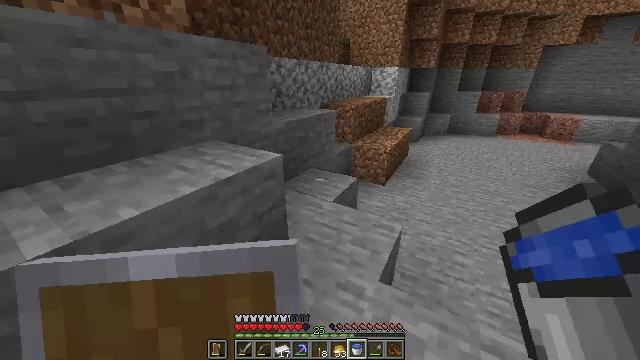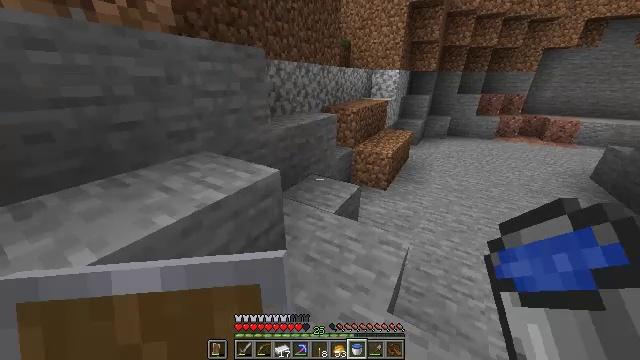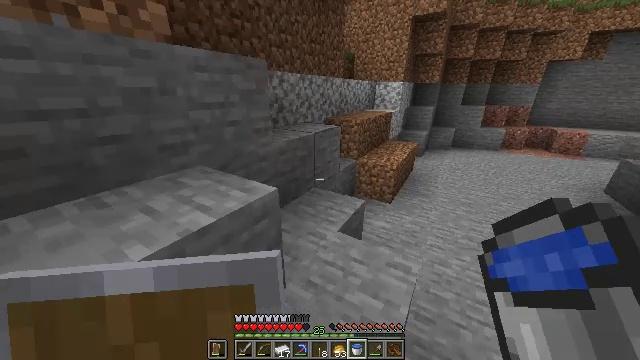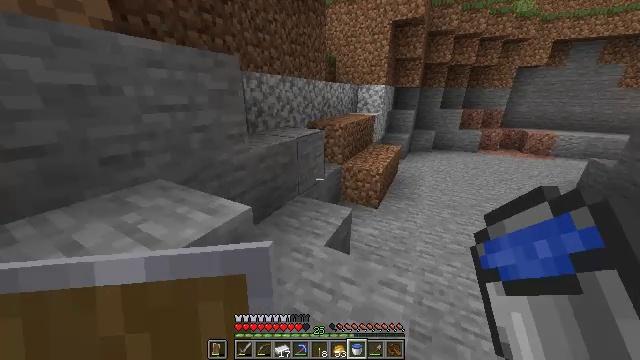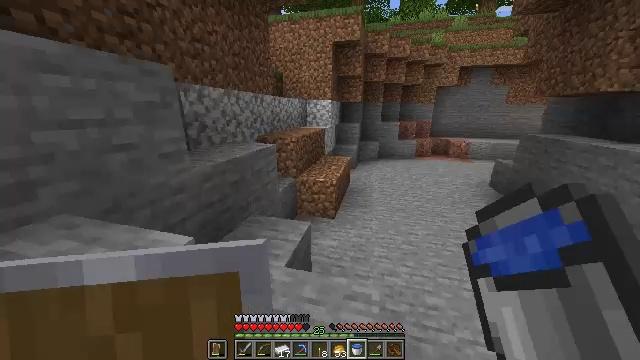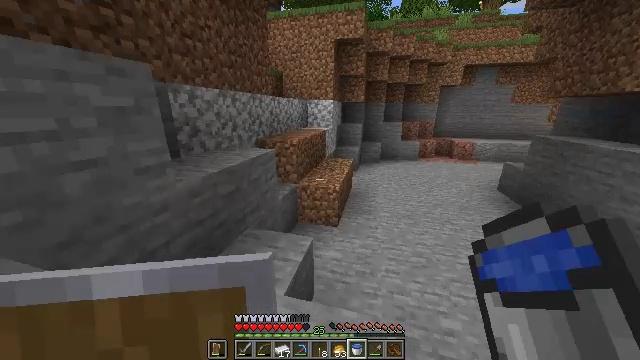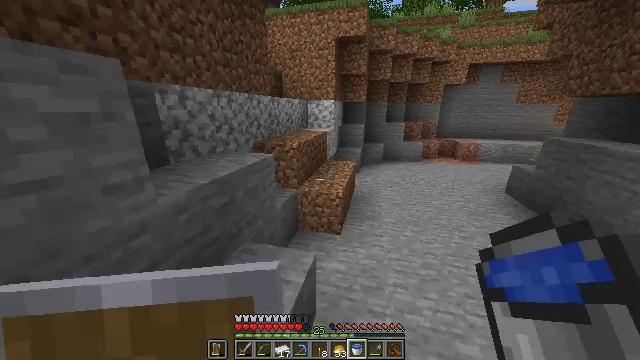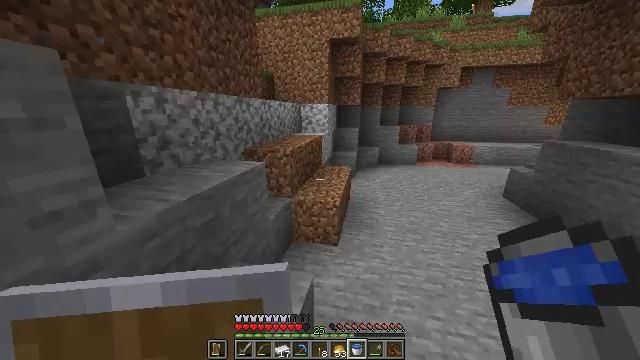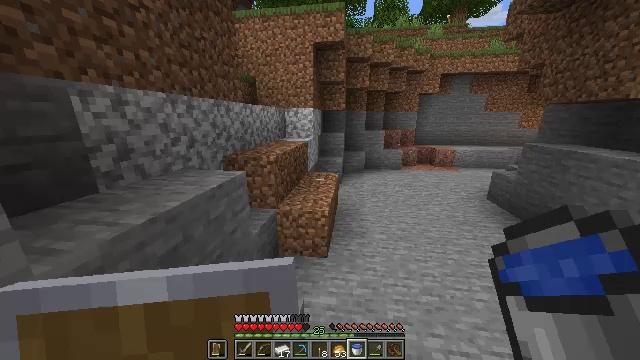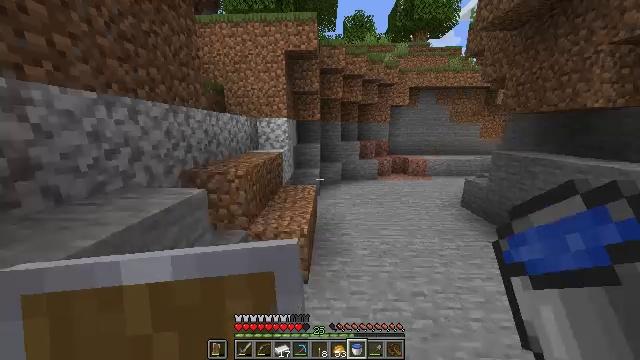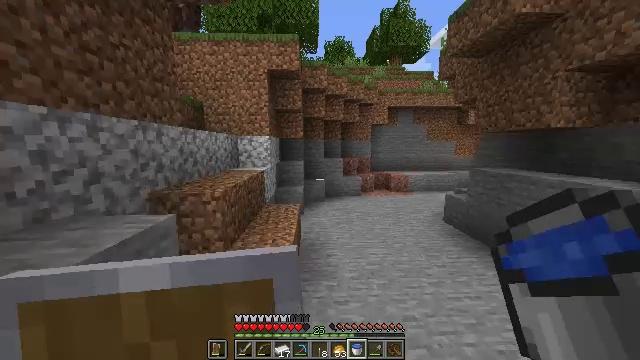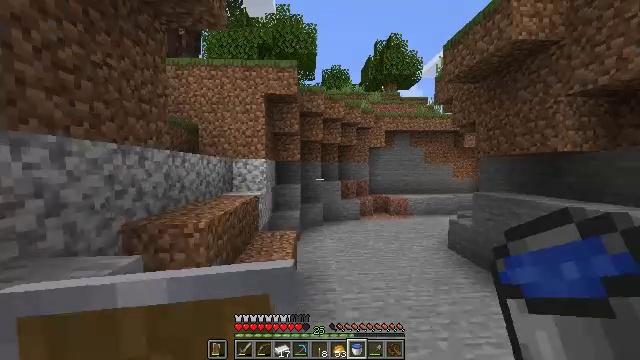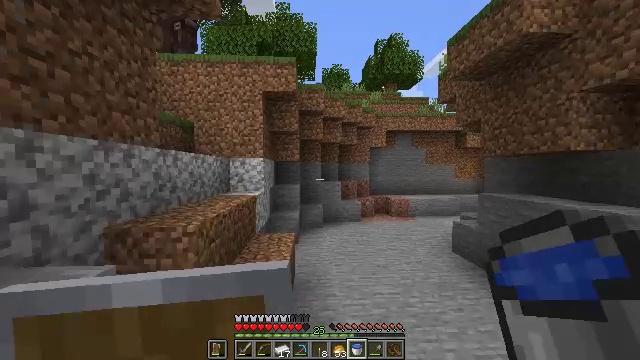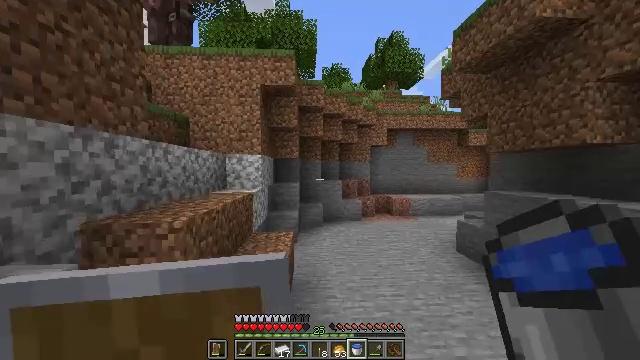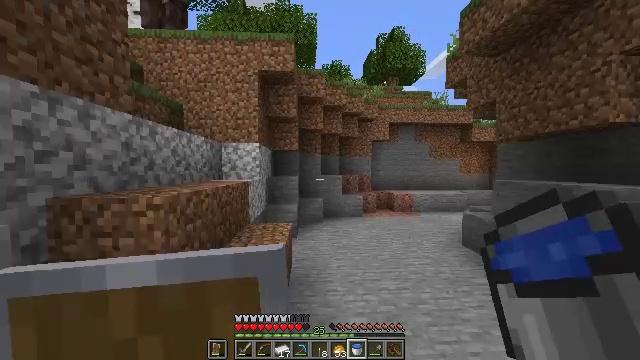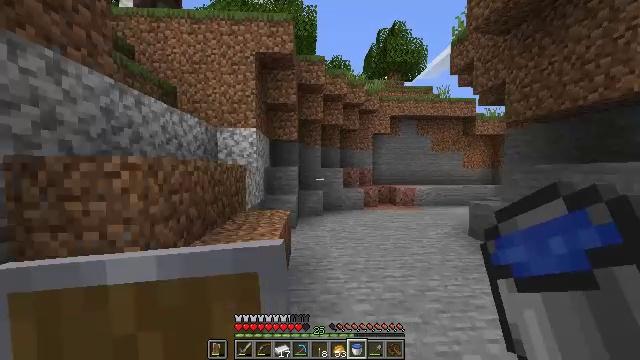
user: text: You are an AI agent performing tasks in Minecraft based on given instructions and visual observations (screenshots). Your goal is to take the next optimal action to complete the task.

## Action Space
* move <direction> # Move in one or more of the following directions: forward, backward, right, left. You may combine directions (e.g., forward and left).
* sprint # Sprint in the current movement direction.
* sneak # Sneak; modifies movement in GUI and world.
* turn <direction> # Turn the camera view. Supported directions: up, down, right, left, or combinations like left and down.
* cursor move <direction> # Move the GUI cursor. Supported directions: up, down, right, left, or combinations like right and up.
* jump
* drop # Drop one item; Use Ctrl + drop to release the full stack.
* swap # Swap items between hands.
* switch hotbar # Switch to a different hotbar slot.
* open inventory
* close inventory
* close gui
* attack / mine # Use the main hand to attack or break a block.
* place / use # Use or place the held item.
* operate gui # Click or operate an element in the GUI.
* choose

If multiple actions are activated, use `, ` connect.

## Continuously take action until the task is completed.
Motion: motion action
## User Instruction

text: Open the crafting table and craft a coal block.
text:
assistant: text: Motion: move forward, sprint
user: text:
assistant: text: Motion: move forward, turn up
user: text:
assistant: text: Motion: move forward, turn right
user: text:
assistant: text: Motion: move forward, sprint, turn right and up
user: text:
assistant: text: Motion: move forward, sprint
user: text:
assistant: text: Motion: move forward
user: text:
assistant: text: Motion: move forward, sprint, turn right
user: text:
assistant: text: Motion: move forward, sprint, turn right and up
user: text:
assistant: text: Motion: move forward, sprint, turn right and up
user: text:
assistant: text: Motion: move forward, turn right and up
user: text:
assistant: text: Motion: move forward, turn up
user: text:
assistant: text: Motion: move forward
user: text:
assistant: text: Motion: move forward
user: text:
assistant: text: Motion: move forward
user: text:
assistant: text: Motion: move forward
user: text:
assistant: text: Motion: move forward
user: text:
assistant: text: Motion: move forward, jump
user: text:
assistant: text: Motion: move forward, turn left, jump
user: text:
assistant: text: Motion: move forward, turn left and up, jump
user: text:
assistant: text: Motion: move forward, turn left and up
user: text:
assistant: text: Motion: move forward, turn left and up
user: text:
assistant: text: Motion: move forward, turn left and up
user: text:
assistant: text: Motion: move forward, turn left and up
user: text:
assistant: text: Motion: move forward, turn left
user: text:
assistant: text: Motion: move forward
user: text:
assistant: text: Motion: move forward
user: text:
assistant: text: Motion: move forward, turn left and down, jump
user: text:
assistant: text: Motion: move forward, turn left and down, jump
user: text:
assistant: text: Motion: move forward, turn left and down
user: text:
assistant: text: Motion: move forward, turn left and down